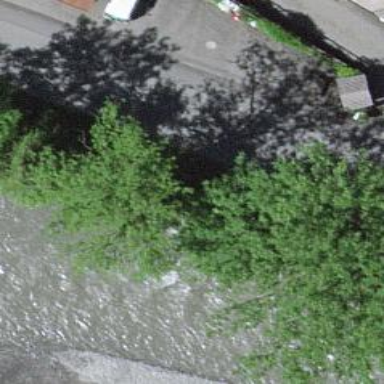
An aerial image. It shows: Brown bench.